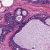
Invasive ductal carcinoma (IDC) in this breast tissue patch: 0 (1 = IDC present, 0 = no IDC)